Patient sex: F
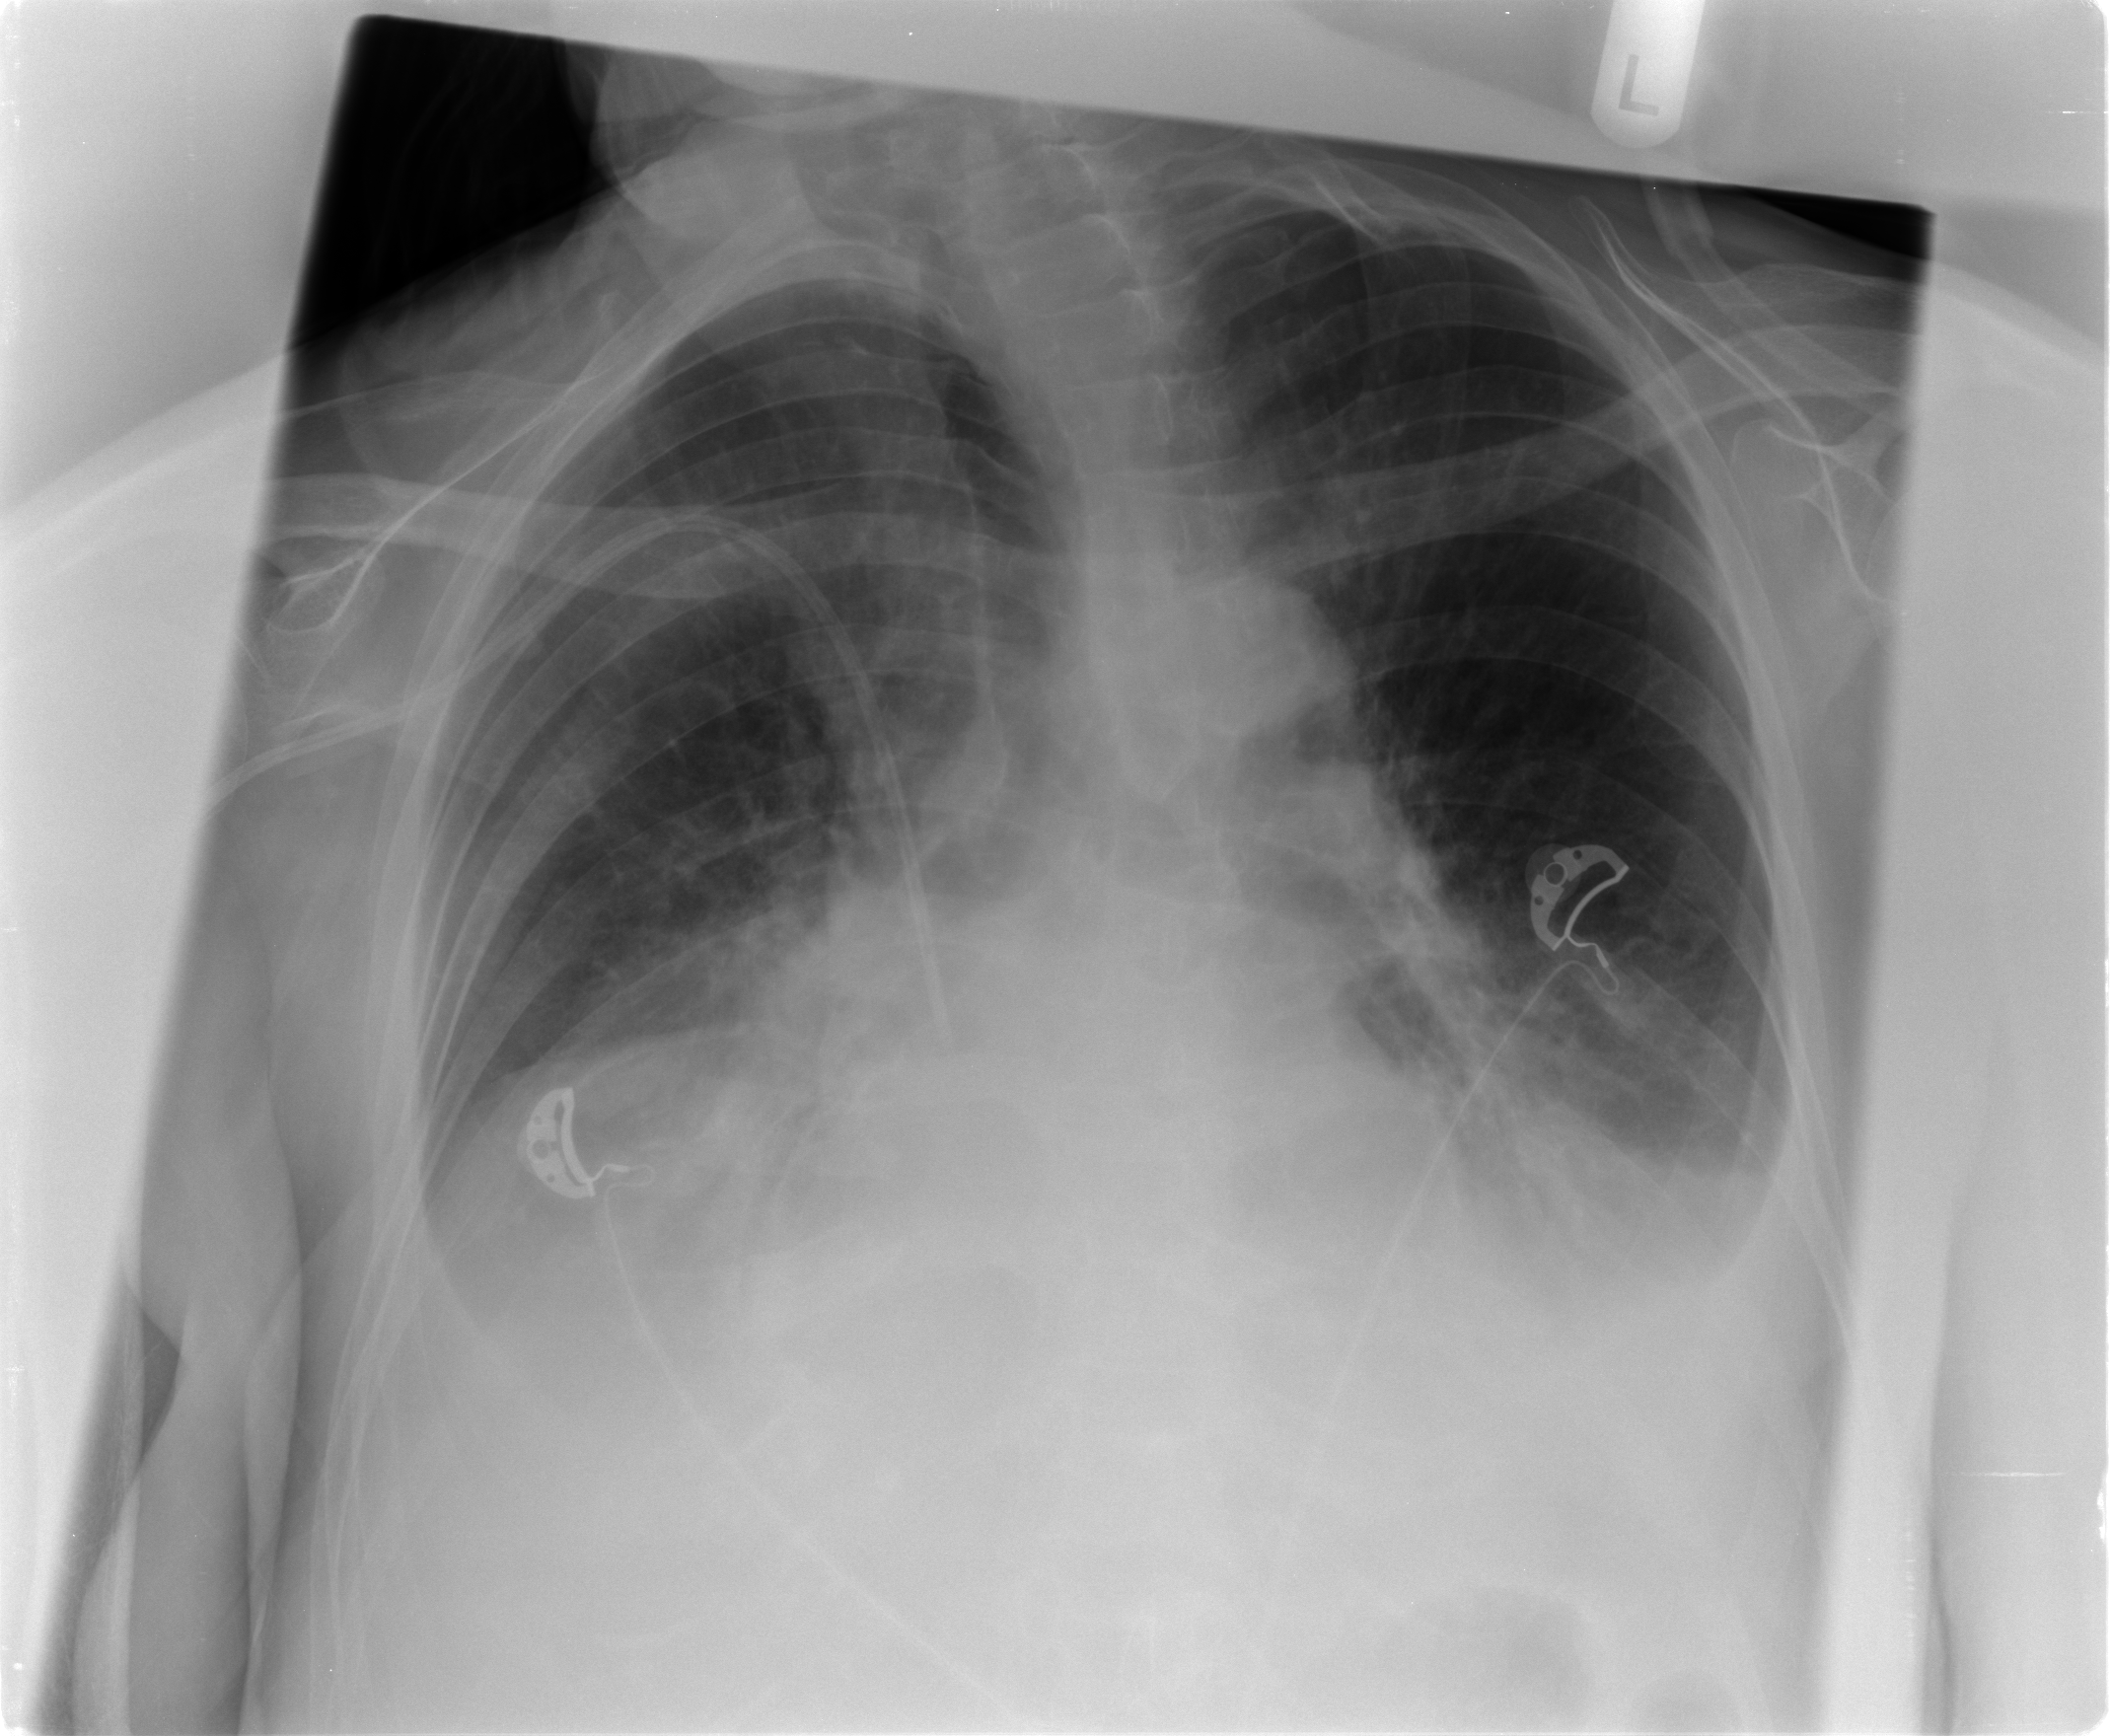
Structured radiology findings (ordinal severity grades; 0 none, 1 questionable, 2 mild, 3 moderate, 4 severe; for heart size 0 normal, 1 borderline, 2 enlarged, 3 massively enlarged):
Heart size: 2
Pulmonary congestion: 2
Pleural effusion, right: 3
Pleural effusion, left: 2
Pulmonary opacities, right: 2
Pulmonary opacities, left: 2
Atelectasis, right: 3
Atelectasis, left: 2